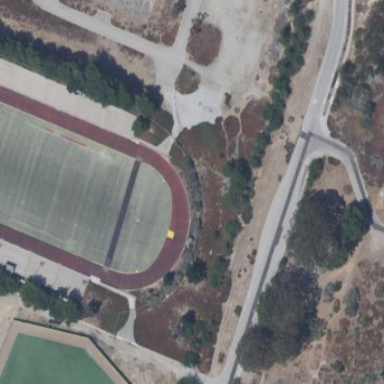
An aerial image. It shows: Pitch for American football.